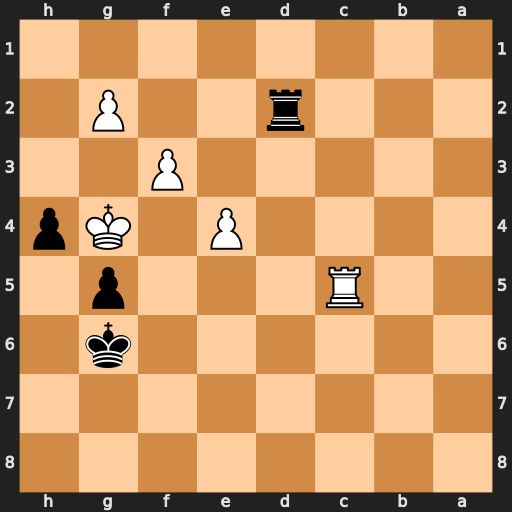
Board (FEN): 8/8/6k1/2R3p1/4P1Kp/5P2/3r2P1/8
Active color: b
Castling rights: -
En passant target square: -
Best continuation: Rxg2+ Kh3 Rg3+ Kh2 Rxf3